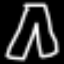
Label: pants